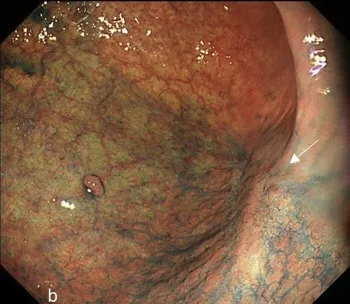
Upper gastrointestinal endoscopy. . B) In 2016, there was no relapse at the site of the post-ESD ulcerative scar (arrow).
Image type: endoscopy (gi_endoscopy)